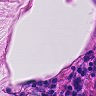
Metastatic tissue present: no